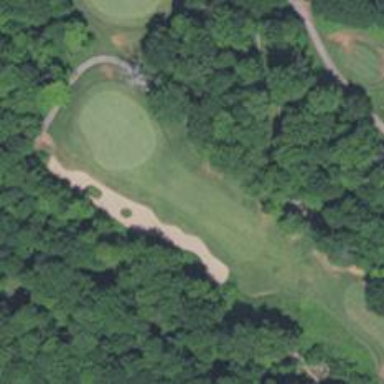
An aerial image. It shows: View of golf hole.